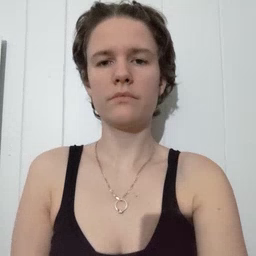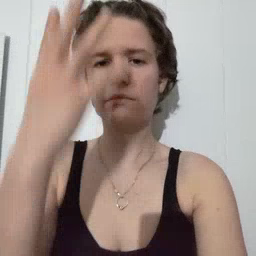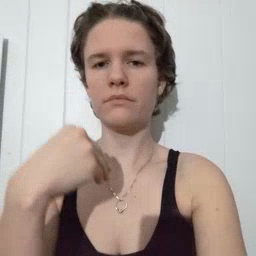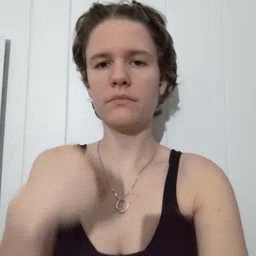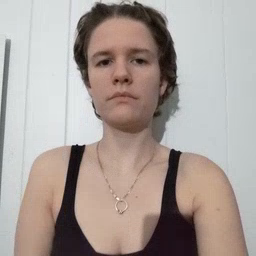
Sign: nap